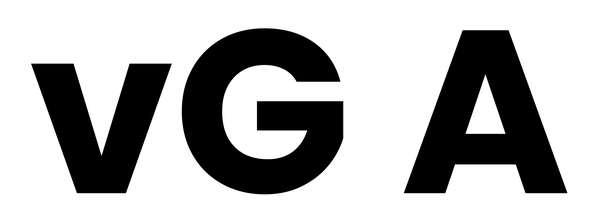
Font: Poppins-Bold